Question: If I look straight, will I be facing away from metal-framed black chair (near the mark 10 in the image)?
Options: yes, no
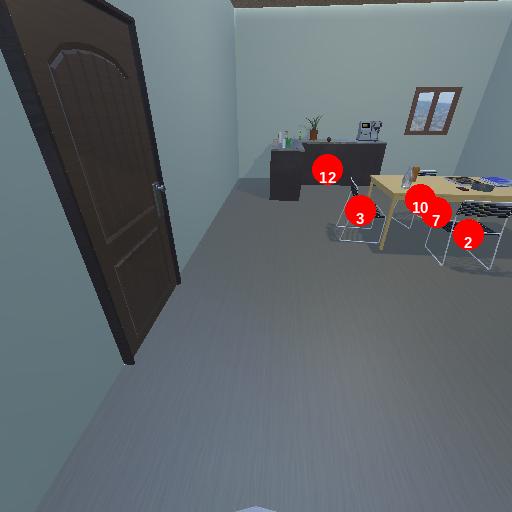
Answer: yes